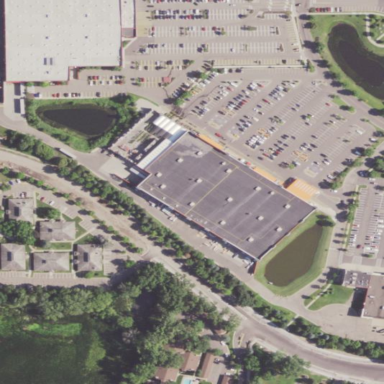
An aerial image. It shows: Retail area.